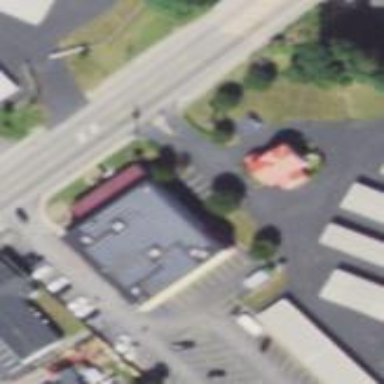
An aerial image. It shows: Building used as fitness center.